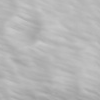
Atmospheric dust classification: not_dusty